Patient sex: M
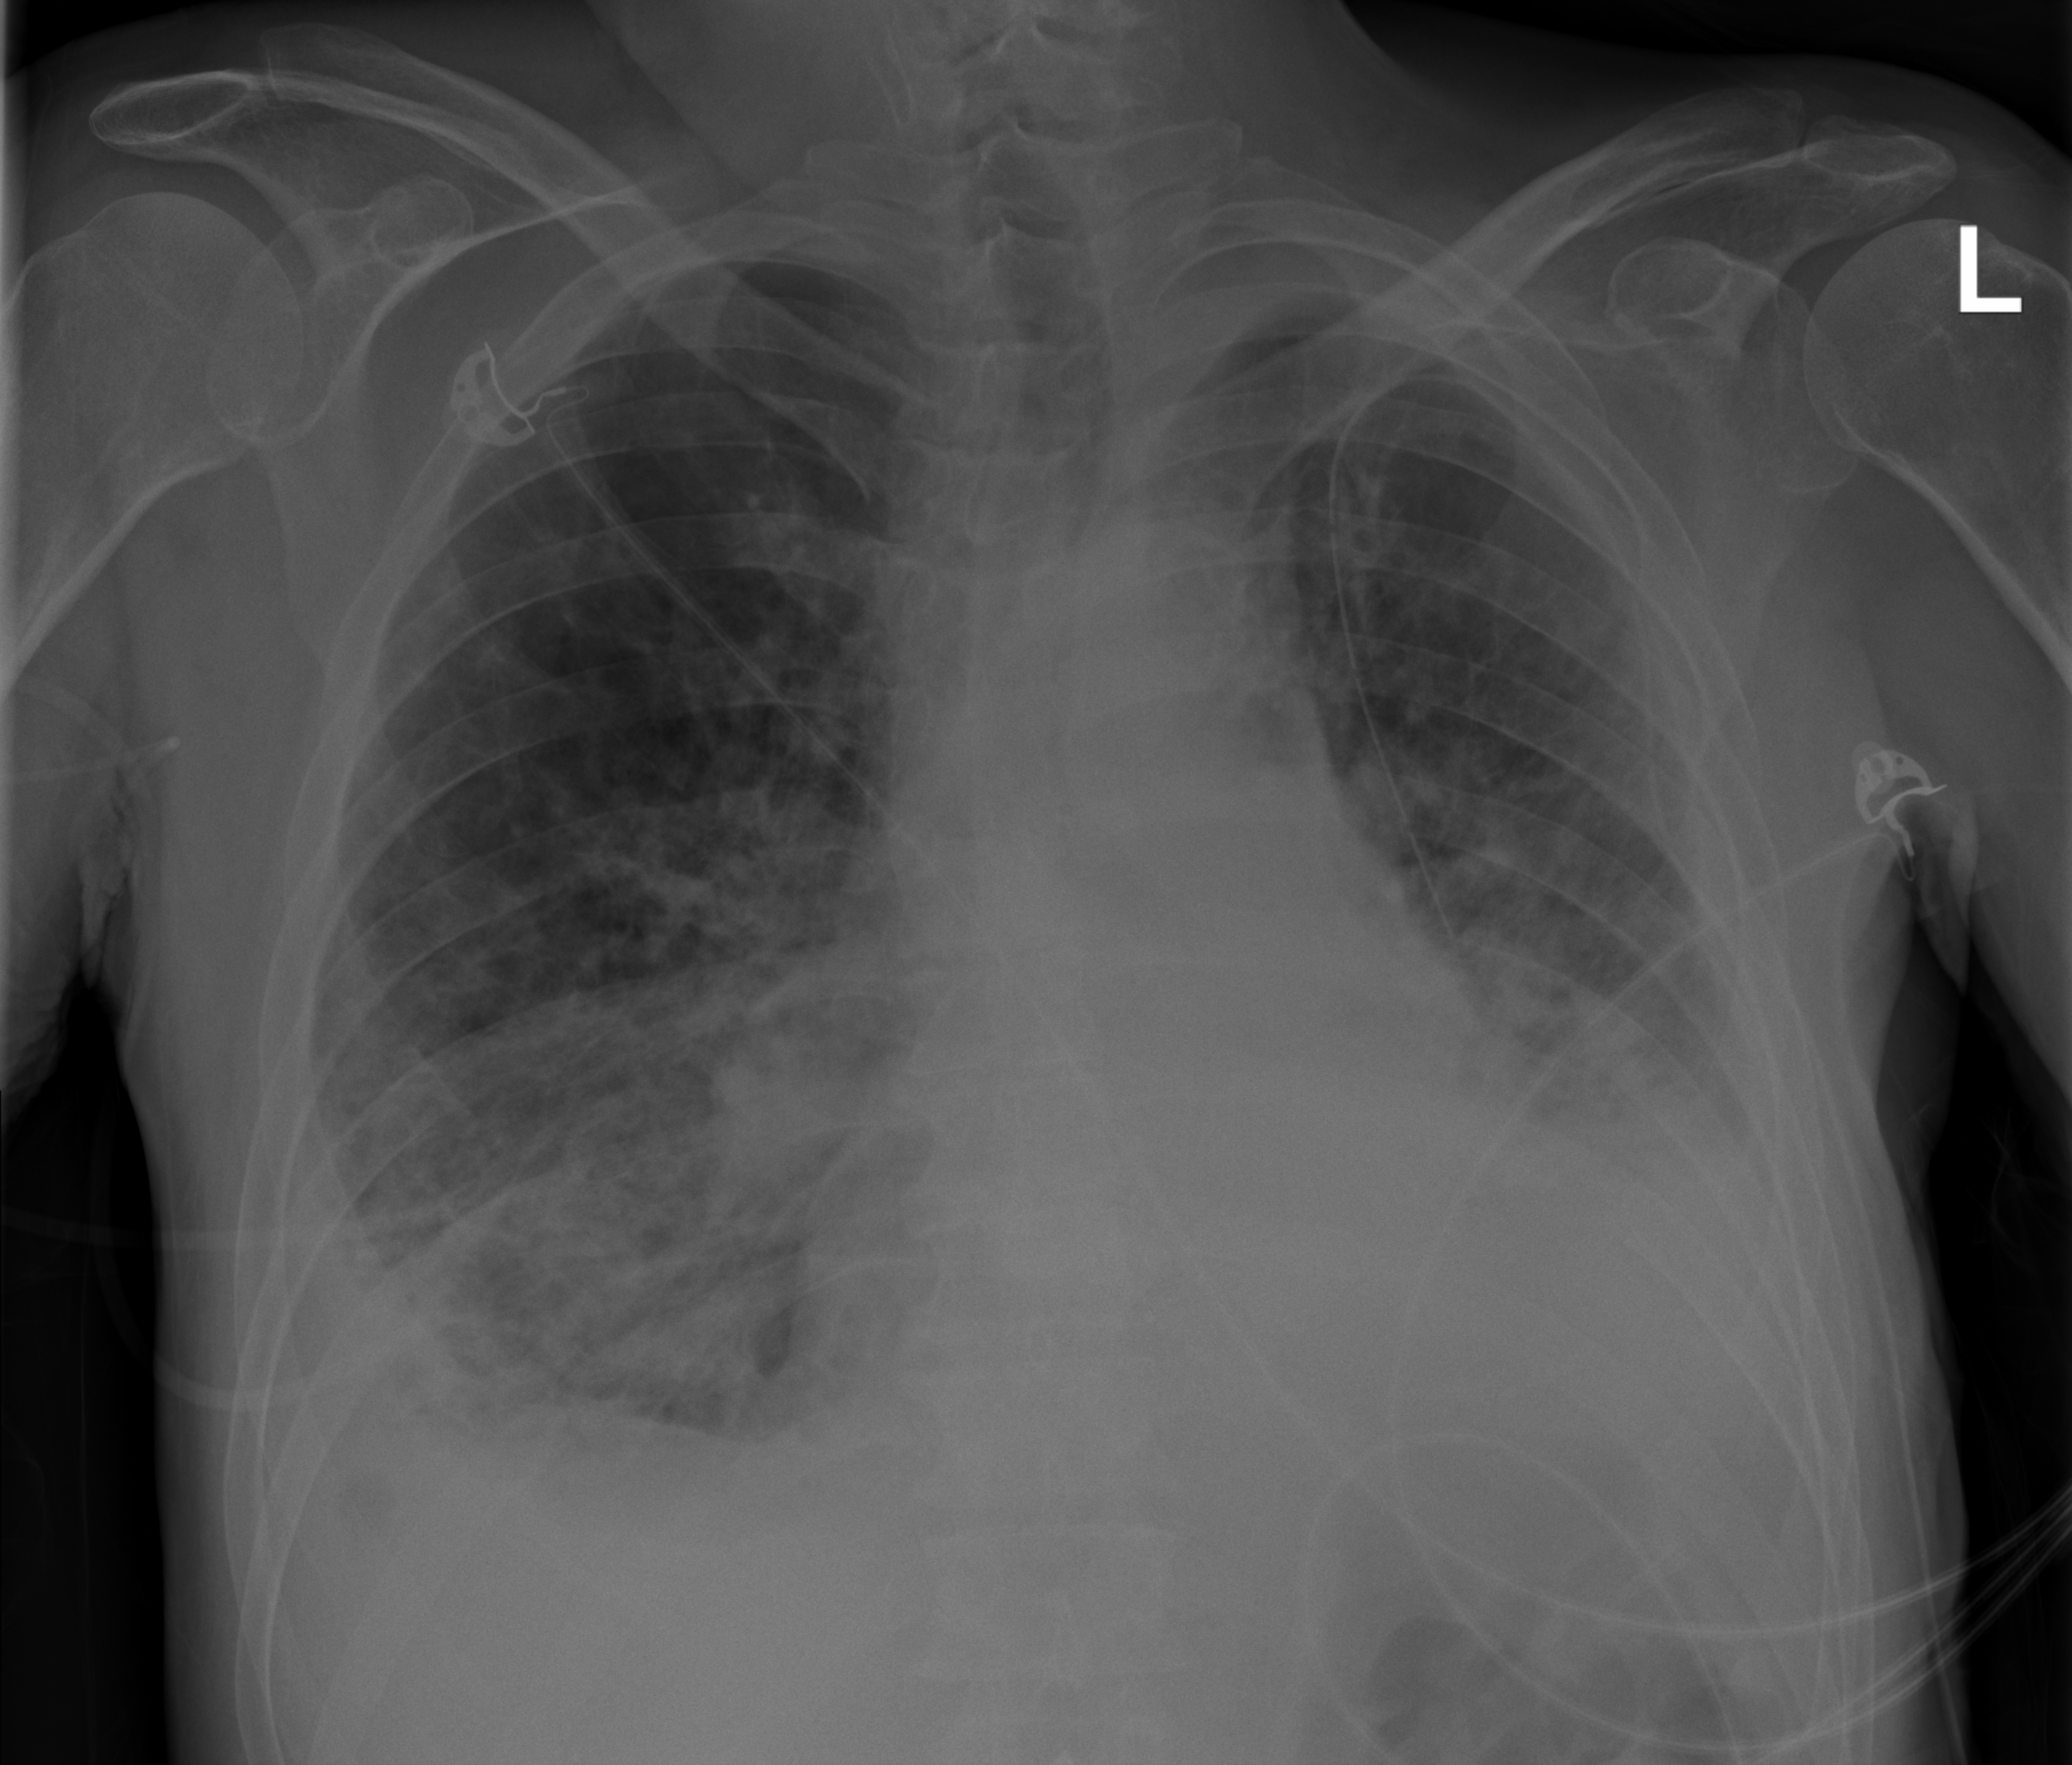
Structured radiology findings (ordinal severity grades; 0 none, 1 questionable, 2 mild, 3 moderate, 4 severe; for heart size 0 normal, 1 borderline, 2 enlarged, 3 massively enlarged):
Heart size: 2
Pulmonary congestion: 0
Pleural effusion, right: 2
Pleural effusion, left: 2
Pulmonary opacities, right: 3
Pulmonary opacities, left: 3
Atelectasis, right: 3
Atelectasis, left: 3